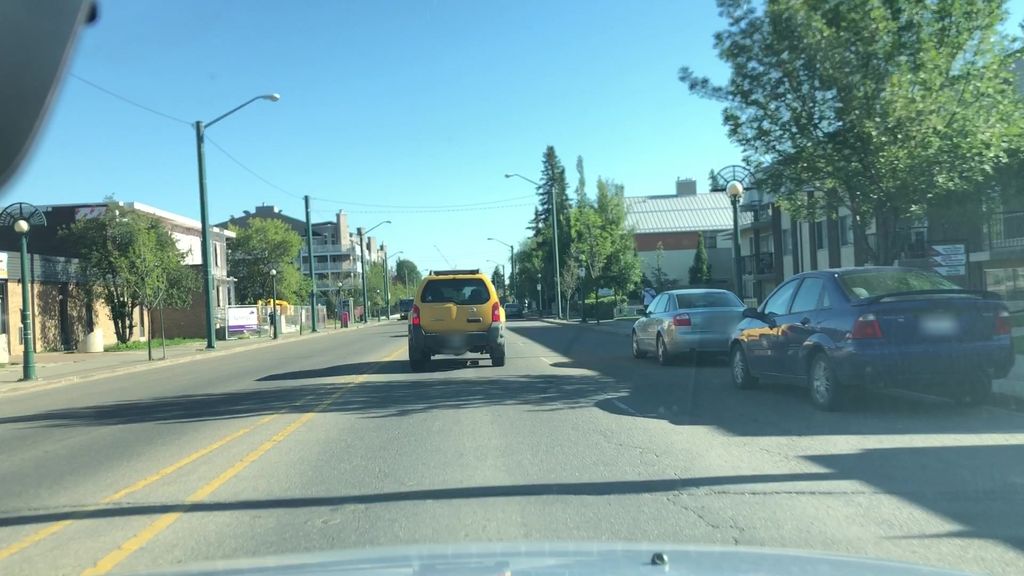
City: edmonton